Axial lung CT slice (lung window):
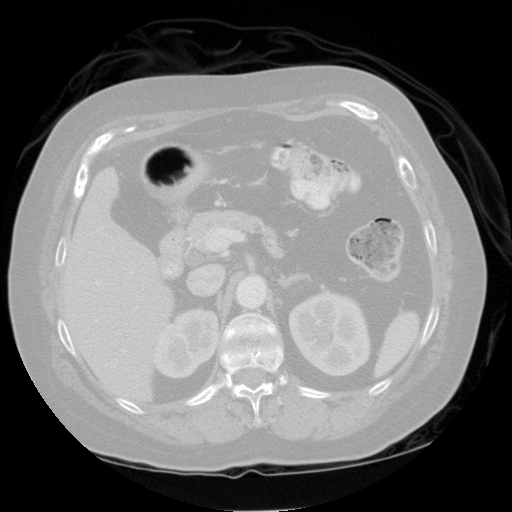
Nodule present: no